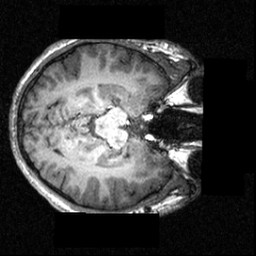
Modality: T1w
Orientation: axial
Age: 18
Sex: male
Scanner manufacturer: siemens
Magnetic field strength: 3.951 T
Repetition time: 1.5 s
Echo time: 0.00335 s